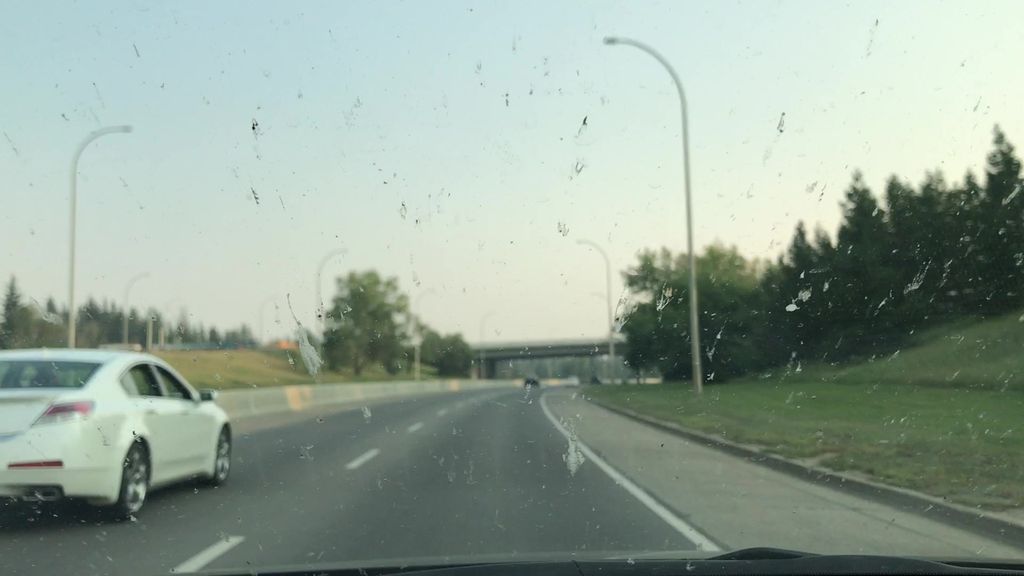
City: edmonton